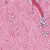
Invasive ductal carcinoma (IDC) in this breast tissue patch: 0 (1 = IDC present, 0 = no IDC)